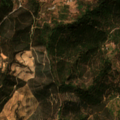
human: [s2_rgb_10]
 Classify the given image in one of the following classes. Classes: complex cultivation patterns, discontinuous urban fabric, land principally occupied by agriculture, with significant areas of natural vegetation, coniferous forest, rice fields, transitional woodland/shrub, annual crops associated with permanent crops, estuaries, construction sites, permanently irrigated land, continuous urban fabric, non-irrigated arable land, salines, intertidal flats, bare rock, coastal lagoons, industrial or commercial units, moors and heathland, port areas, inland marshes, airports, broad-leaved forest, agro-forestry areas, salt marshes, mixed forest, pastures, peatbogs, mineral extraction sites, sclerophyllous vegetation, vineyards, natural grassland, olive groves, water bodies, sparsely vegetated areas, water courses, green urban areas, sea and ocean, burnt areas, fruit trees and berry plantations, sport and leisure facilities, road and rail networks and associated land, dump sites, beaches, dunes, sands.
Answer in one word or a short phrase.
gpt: complex cultivation patterns, broad-leaved forest, transitional woodland/shrub